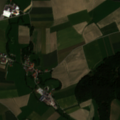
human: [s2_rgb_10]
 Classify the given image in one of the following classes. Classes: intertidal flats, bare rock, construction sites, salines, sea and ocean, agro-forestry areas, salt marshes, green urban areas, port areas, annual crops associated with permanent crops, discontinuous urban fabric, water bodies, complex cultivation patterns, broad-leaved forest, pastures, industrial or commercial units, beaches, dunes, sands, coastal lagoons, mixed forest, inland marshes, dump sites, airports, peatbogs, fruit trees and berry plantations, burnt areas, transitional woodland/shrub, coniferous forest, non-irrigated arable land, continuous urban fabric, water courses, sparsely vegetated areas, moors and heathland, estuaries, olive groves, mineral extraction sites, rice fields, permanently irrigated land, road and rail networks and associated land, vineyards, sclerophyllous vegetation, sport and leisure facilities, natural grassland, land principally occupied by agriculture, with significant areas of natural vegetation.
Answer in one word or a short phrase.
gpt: discontinuous urban fabric, non-irrigated arable land, pastures, complex cultivation patterns, coniferous forest